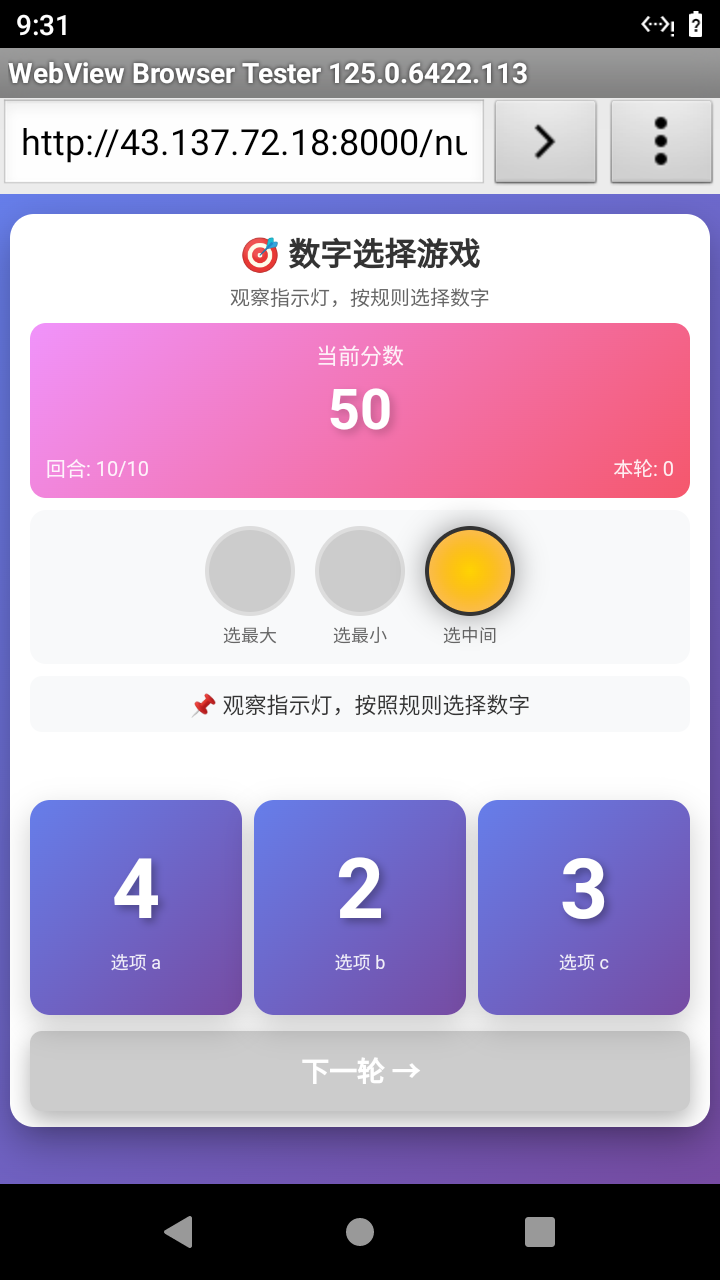

Select the correct number based on the traffic light color.
Answer: 2